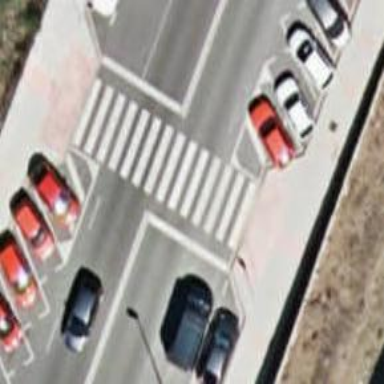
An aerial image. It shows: Uncontrolled road crossing.